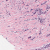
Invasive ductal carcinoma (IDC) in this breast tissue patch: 1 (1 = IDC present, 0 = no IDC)